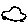
Label: car